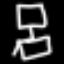
Label: chair